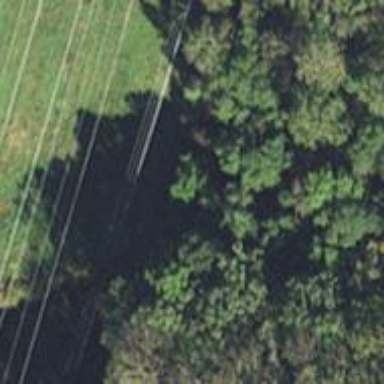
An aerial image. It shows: Power pole.